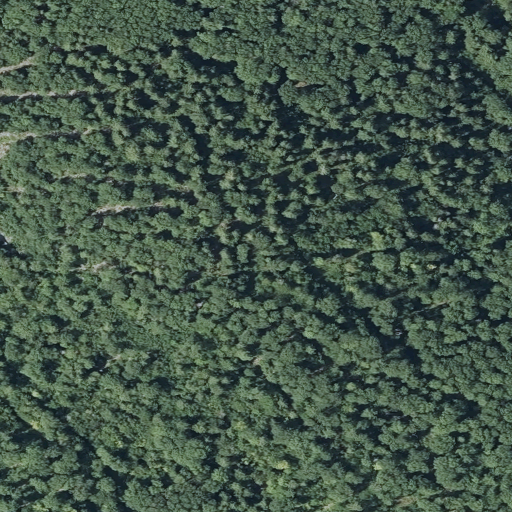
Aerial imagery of mountain in Maine named Oak Hill containing mixed forest, deciduous forest, evergreen forest, and woody wetlands